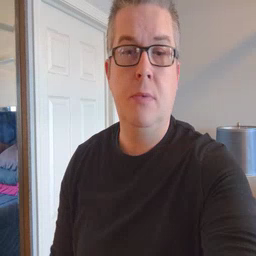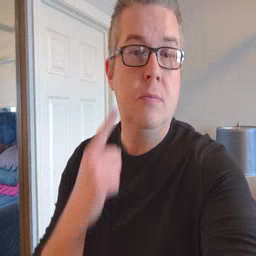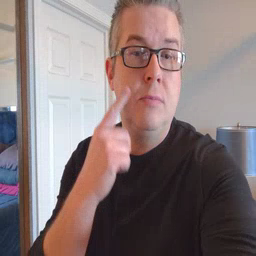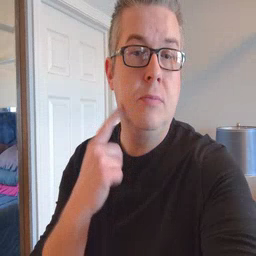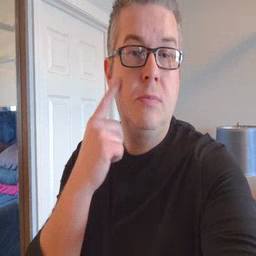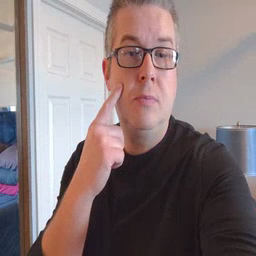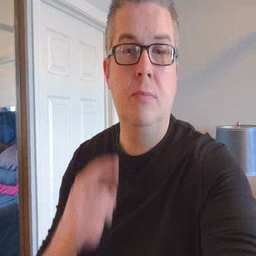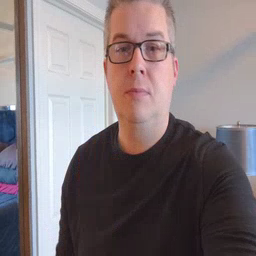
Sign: cheek